Interaction volume radius: 5 \u00c5
Interaction volume height: 45 \u00c5
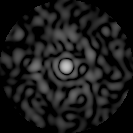
Disorder parameter: 0.8695